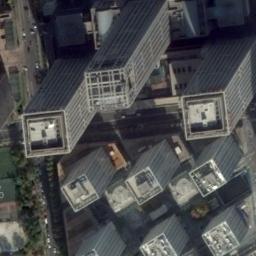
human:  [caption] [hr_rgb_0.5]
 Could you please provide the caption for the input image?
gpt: The commercial area is consist of many tall buildings .

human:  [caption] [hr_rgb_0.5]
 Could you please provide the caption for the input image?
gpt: There are several white buildings .

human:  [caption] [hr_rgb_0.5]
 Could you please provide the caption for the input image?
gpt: A commercial area has lots of high-rise buildings .

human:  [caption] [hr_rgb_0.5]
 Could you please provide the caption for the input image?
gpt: There are several tall buildings and lawns and several roads and many trees in a commercial area .

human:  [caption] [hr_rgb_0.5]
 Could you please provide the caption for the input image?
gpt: There are some skyscrapers on a commercial area .